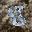
Label: 8